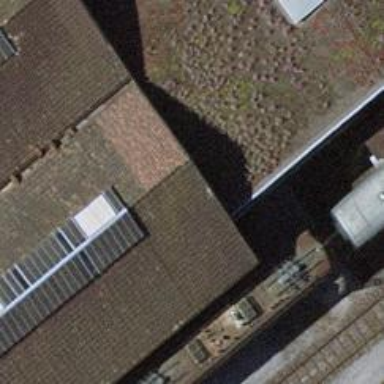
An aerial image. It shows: Yard with single rail track. The railway track is electrified with contact line for service purposes.